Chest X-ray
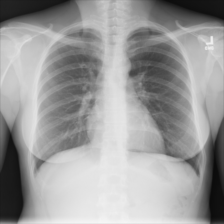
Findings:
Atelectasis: negative
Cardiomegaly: negative
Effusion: negative
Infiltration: negative
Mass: negative
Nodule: negative
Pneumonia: negative
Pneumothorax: negative
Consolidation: negative
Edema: negative
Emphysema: negative
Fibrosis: negative
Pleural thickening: negative
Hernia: negative